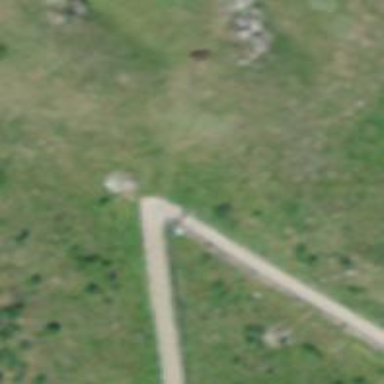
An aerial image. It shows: Path made of paving stones.